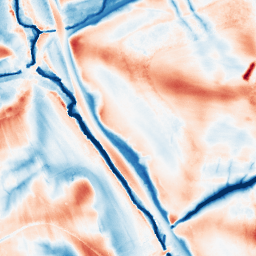
Category: edge_preserving
Decomposition family: guided
Decomposition parameters: radius: 16
eps: 0.001
Upsampling method: quadratic
Upsampling parameters: scale: 4
Upsampling scale: 4